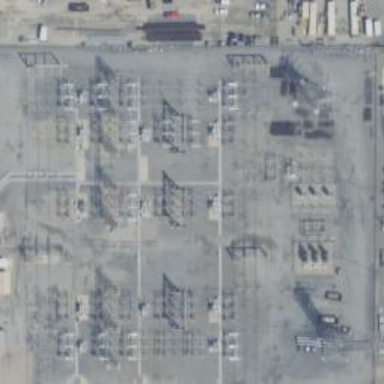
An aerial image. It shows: Switch used for power control.